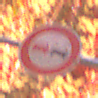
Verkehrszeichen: Ueberholverbot
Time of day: MorningAfternoon
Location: Outdoor (Urban)
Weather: Clear
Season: NotSpecified
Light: Natural